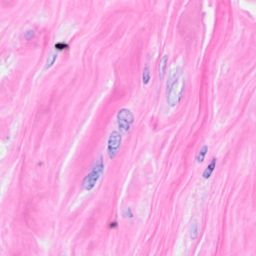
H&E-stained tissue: Breast